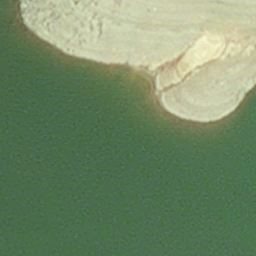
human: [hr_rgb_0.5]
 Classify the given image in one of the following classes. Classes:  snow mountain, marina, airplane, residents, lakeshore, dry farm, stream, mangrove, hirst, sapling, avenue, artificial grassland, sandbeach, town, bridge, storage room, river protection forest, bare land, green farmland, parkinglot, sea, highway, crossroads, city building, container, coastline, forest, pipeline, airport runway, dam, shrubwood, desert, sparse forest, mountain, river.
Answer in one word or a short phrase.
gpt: hirst